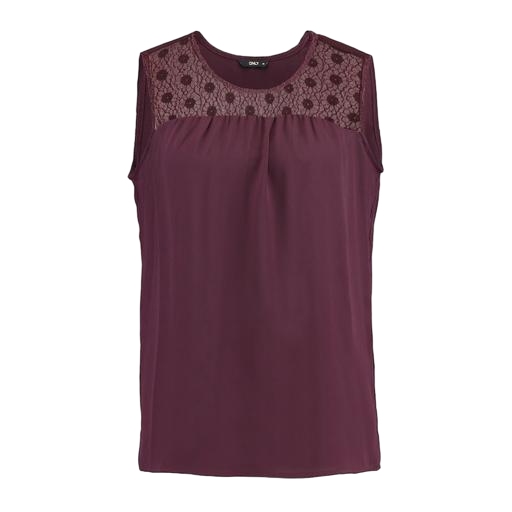
purple pleated-front georgette top, purple printed lace-yoke t-shirt only macy, purple plus size georgette sleeveless blouse, white background